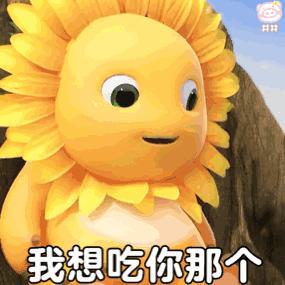
Label: nailong